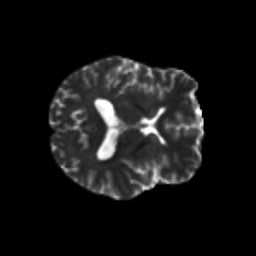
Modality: T2w
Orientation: axial
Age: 30
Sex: male
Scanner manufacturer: siemens
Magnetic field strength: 3 T
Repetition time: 8.6 s
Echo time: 0.095 s